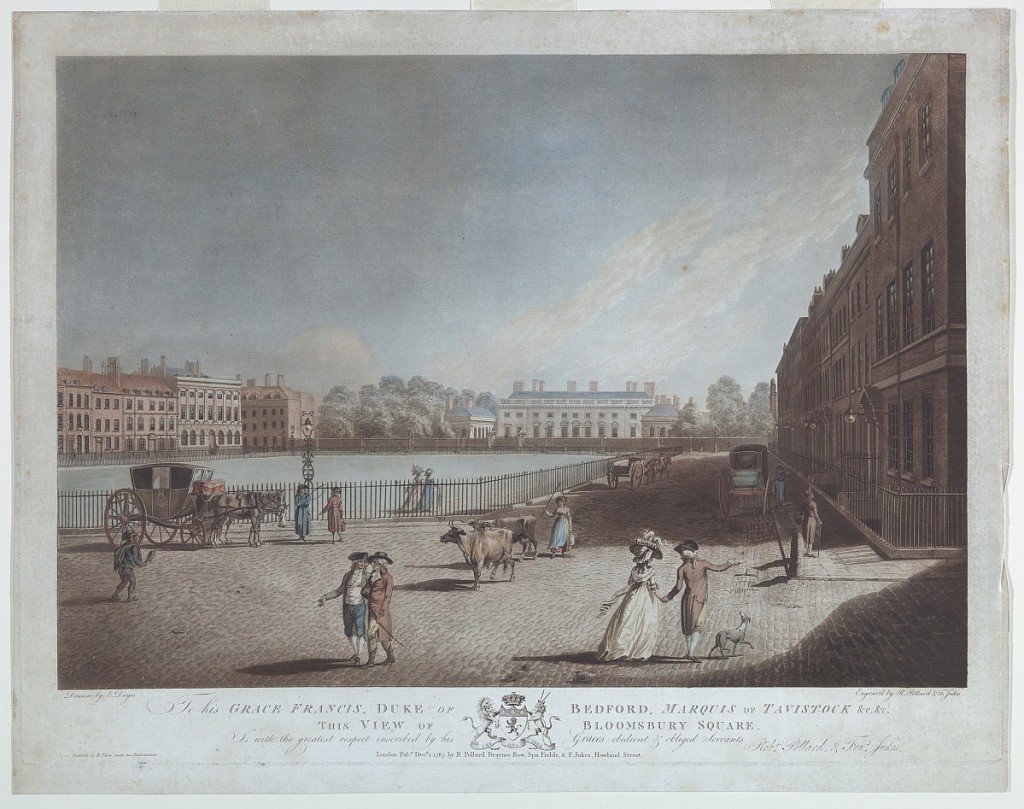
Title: View of Bloomsbury Square
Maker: Robert Pollard, English, 1755 - 1838
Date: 1787
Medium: Engraving and aquatint on paper
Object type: Print
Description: Grass lawn to the left; street at right and foreground. A maid driving cows, center; people walking, and an empty carriage, left. Title, artist's and publishers' names, date, and dedication below.